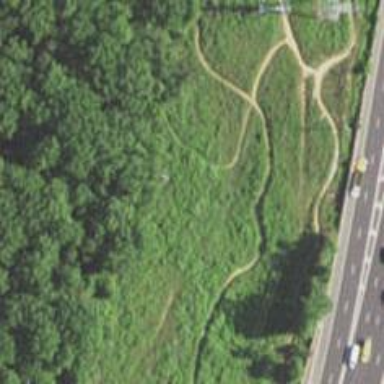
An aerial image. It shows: Path.